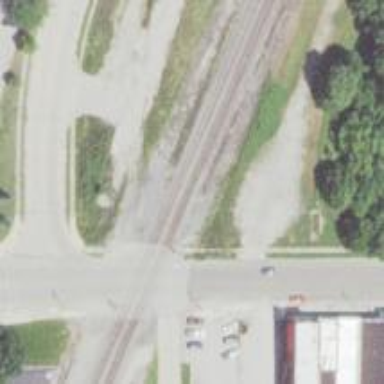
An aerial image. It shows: Railway crossing.